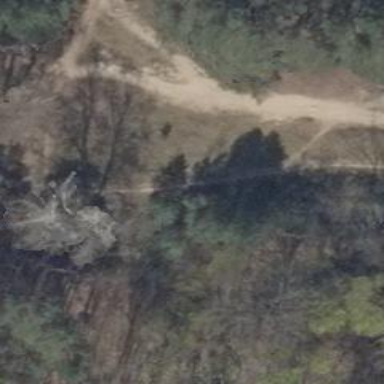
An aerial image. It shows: Dirt path.